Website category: sports
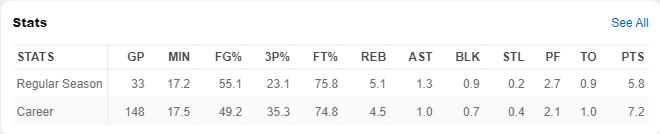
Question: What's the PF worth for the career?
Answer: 2.1

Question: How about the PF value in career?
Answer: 2.1

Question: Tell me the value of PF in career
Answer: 2.1

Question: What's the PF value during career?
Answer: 2.1

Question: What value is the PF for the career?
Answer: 2.1

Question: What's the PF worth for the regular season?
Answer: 2.7

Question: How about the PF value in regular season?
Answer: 2.7

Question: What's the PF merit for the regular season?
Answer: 2.7

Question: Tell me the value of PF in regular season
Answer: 2.7

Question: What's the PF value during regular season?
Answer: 2.7

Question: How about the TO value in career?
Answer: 1.0

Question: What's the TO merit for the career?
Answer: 1.0

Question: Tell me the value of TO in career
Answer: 1.0

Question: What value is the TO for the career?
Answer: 1.0

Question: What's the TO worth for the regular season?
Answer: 0.9

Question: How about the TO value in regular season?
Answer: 0.9

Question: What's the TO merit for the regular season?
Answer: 0.9

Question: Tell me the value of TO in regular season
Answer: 0.9

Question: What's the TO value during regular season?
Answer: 0.9

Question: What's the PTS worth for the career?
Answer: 7.2

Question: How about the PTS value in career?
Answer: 7.2

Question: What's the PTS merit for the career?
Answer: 7.2

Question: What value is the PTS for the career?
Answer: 7.2

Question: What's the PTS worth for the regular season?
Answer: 5.8

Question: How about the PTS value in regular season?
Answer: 5.8

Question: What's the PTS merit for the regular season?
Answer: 5.8

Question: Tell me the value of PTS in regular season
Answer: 5.8

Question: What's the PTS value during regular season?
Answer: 5.8

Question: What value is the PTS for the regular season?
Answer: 5.8